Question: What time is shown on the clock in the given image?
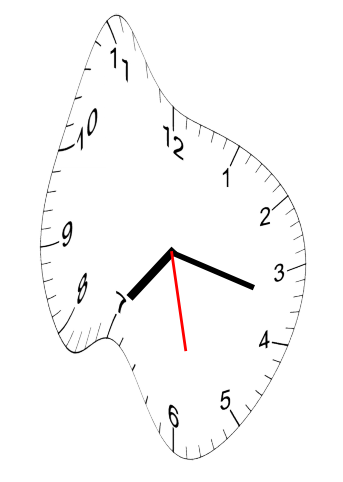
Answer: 07:17:28